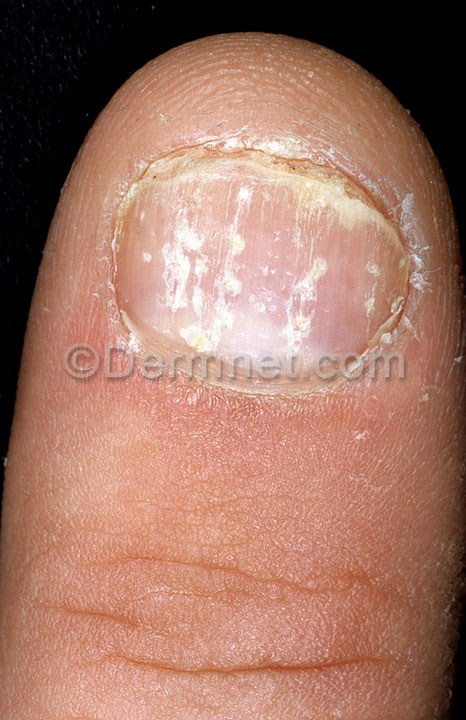
Disease: Nail Fungus and other Nail Disease